Question: I'm working on 'Foundation Zurb' template and I'm trying to get it working.
I have 'Top Bar' at the top of the screen , 'Icon Bar' at the left side . I know that Foundation has 12 grid system.
According to Foundation:
> The Foundation Top Bar gives you a great way to display a complex
navigation bar on small, medium or large screens.
And:
> An Icon Bar provides a menu to quickly navigate an app. Use the Icon
Bar horizontally or vertically, with the labels below the icons or to
the right. Have it your way.

Here is my template. I've took out div.large-9.columns etc.. Because they were braking the view.
'''
<!-- Navigation -->
<nav class="top-bar" data-topbar role="navigation">
<ul class="title-area">
<li class="name">
<h1><a href="#">LOGO PLACEHOLDER</a></h1>
</li>
<li class="toggle-topbar menu-icon"><a href="#"><span>Menu</span></a></li>
</ul>
<section class="top-bar-section">
<!-- Right Nav Section -->
<ul class="right">
<li class="active"><a href="#"><i class="fa fa-diamond"></i> Go PRO</a></li>
<li class="has-dropdown">
<a href="#"><i class="fa fa-user"></i> My Account</a>
<ul class="dropdown">
<li>Some Li's here</li>
</ul>
</li>
</ul>
<!-- Left Nav Section -->
<ul class="left">
<li><a href="#"><i class="fa fa-database"></i> ONE</a></li>
<li><a href="#"><i class="fa fa-list-ol"></i> TWO</a></li>
<li><a href="#"><i class="fa fa-users"></i> THREE</a></li>
</ul>
</section>
</nav>
<!-- Left Nav Sidebar -->
<div class="icon-bar vertical five-up">
<a class="item">
<i class="fa fa-home"></i>
<label>Home</label>
</a>
<a class="item">
<i class="fa fa-gamepad"></i>
<label>ONE</label>
</a>
<a class="item">
<i class="fa fa-star"></i>
<label>TWO</label>
</a>
<a class="item">
<i class="fa fa-thumbs-up"></i>
<label>THREE</label>
</a>
<a class="item">
<i class="fa fa-trophy"></i>
<label>FOUR</label>
</a>
</div>
'''
I want to achieve:
- - 'large-8''large-9'- 'large-3'
What I've already tried:
- 'div.large-1/8/3'- 'div.row'-
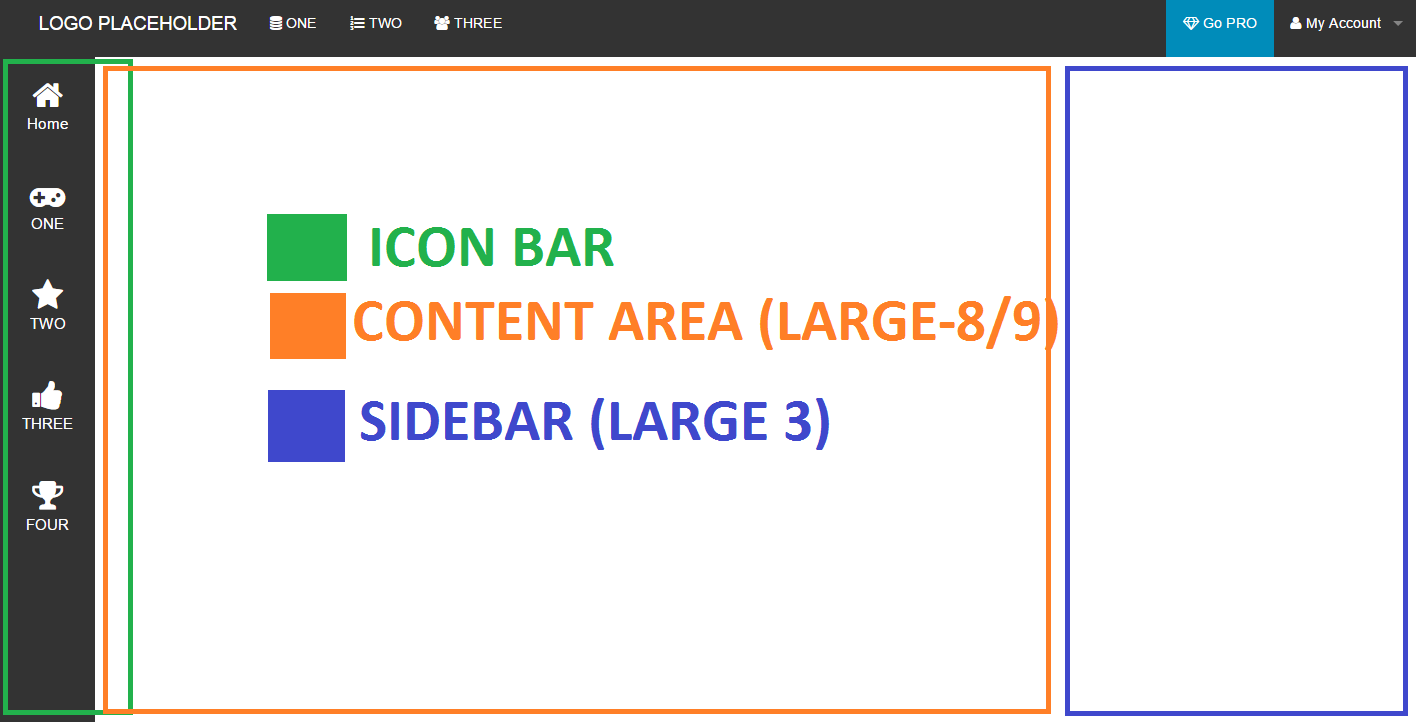
Answer: i had done the changes in html and css. this what your expecting
html code
'''
<nav class="top-bar" data-topbar role="navigation">
<ul class="title-area">
<li class="name">
<h1><a href="#">LOGO PLACEHOLDER</a></h1>
</li>
<li class="toggle-topbar menu-icon"><a href="#"><span>Menu</span></a></li>
</ul>
<section class="top-bar-section">
<!-- Right Nav Section -->
<ul class="right">
<li class="active"><a href="#"><i class="fa fa-diamond"></i> Go PRO</a></li>
<li class="has-dropdown">
<a href="#"><i class="fa fa-user"></i> My Account</a>
<ul class="dropdown">
<li>Some Li's here</li>
</ul>
</li>
</ul>
<!-- Left Nav Section -->
<ul class="left">
<li><a href="#"><i class="fa fa-database"></i> ONE</a></li>
<li><a href="#"><i class="fa fa-list-ol"></i> TWO</a></li>
<li><a href="#"><i class="fa fa-users"></i> THREE</a></li>
</ul>
</section>
</nav>
<!-- Left Nav Sidebar -->
<div class="medium-1 columns left-nav">
<div class="icon-bar vertical five-up">
<a class="item">
<i class="fa fa-home"></i>
<label>Home</label>
</a>
<a class="item">
<i class="fa fa-gamepad"></i>
<label>ONE</label>
</a>
<a class="item">
<i class="fa fa-star"></i>
<label>TWO</label>
</a>
<a class="item">
<i class="fa fa-thumbs-up"></i>
<label>THREE</label>
</a>
<a class="item">
<i class="fa fa-trophy"></i>
<label>FOUR</label>
</a>
</div>
</div>
<div class="medium-8 columns content-area">content-area</div>
<div class="medium-3 columns sidebar">columns sidebar</div>
'''
css code
'''
.columns.content-area{border:1px solid #111;padding:0}
.columns.sidebar{border:1px solid #111;padding:0}
.columns.left-nav{padding:0}
.icon-bar.vertical.five-up{width:100%}
'''
<URL>